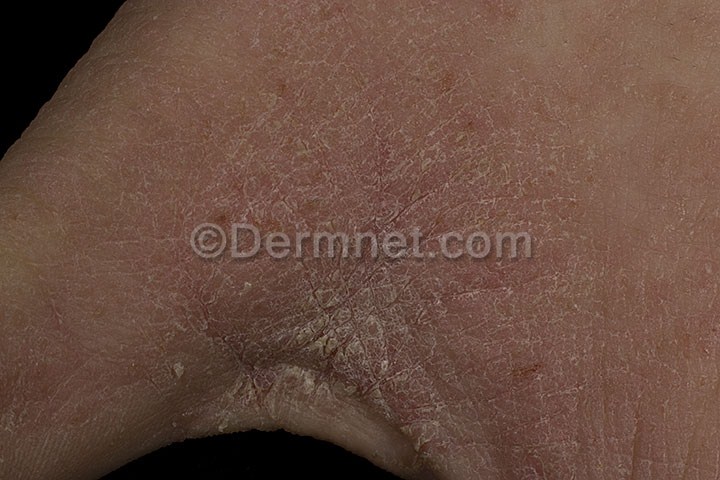
Disease: Scabies Lyme Disease and other Infestations and Bites